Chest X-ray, AP view. Patient: 58 years old, sex M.
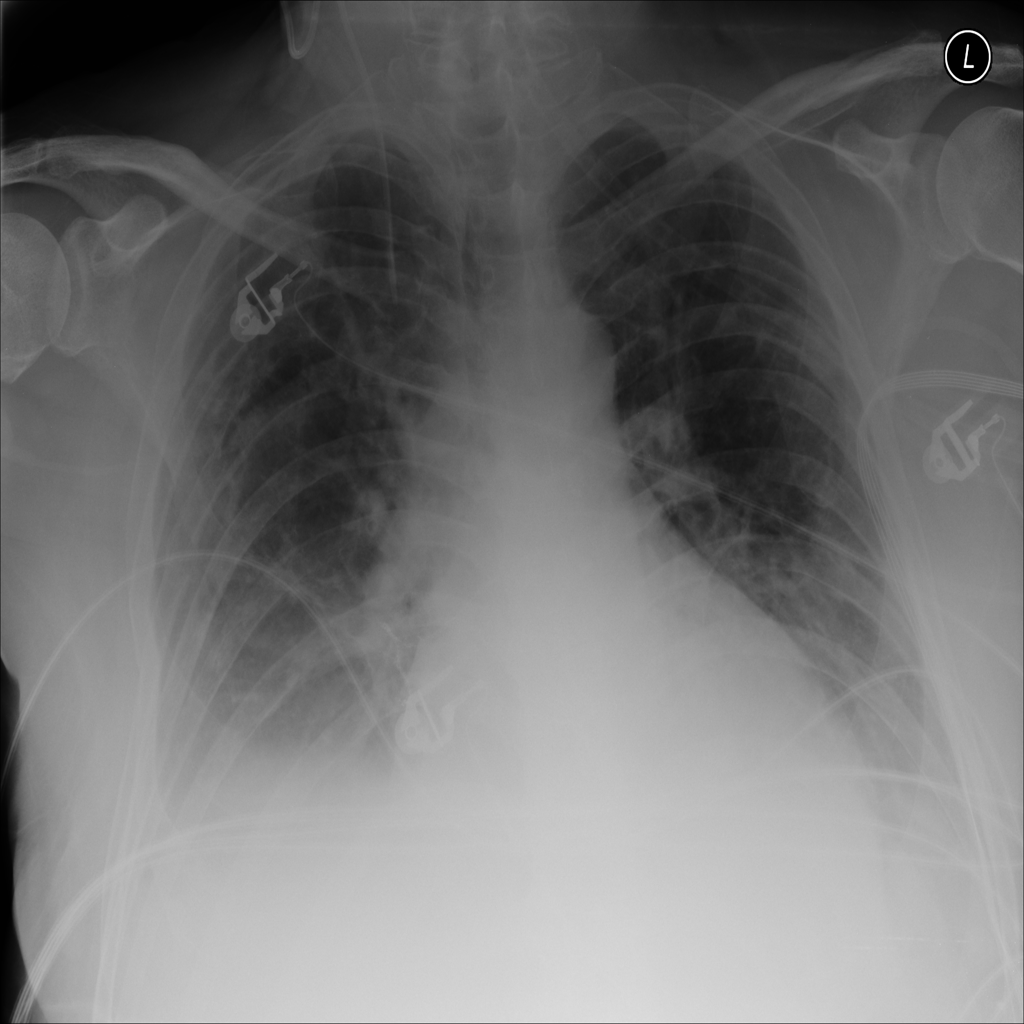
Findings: Effusion